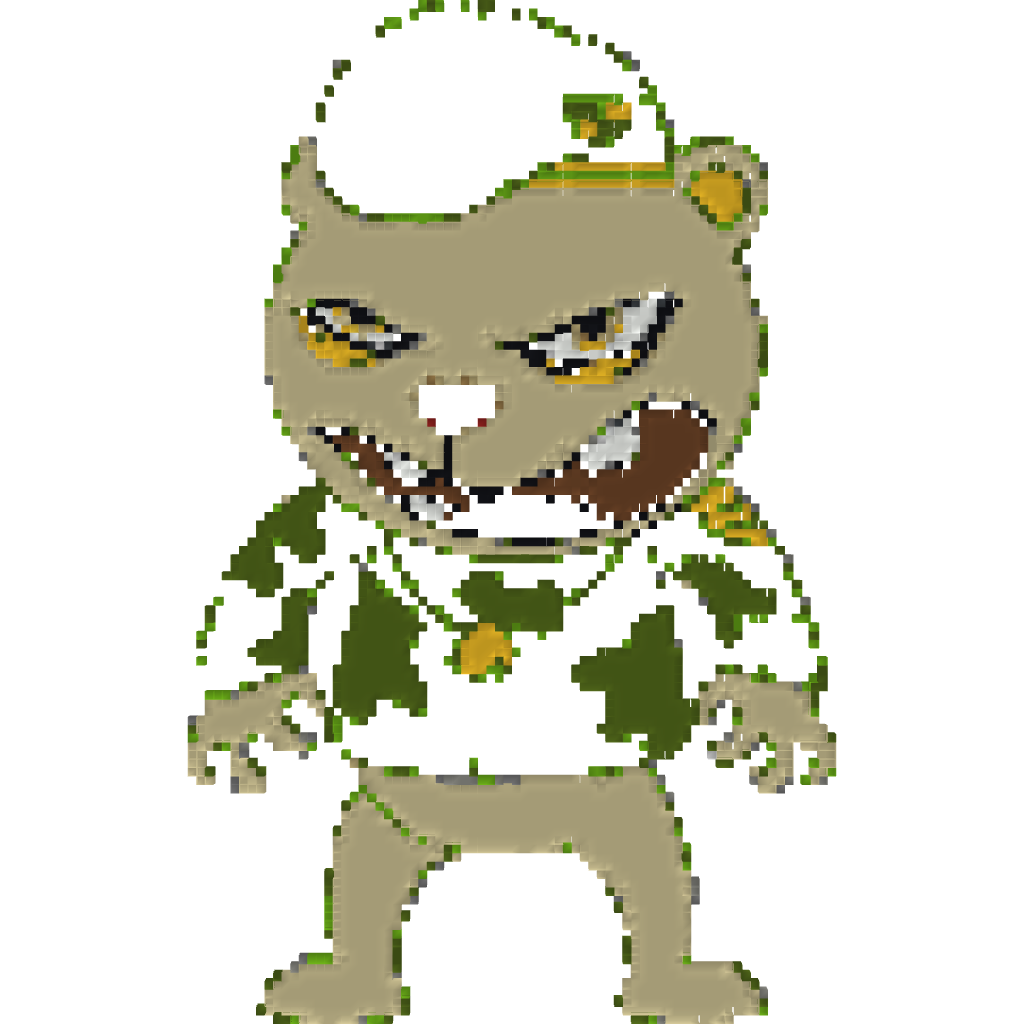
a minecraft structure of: Happy tree friends [flippy]